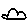
Label: cloud